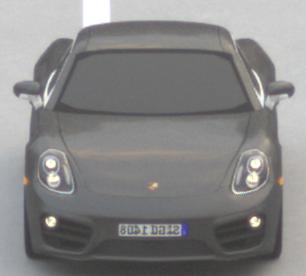
Make: Porsche
Model: Cayman
Detailed model: Cayman (981C)
Model produced from: 2013/03
Model produced until: 2014/04
Doors: 2
Color: gray
Road condition: dry road
Daytime: sunrise or sunset
Contrast: low contrast